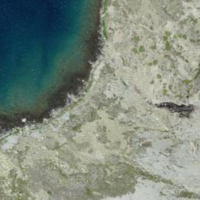
EUNIS habitat code: 48
Species observed at this site:
Oenanthe oenanthe
Falco tinnunculus
Lagopus muta
Anthus spinoletta